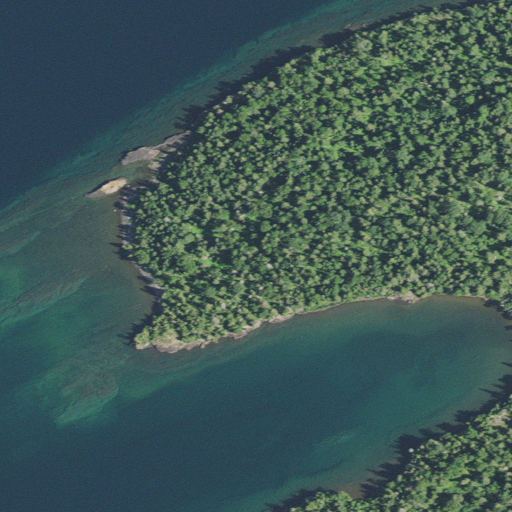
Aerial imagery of cape in Michigan named Twelve O'Clock Point containing open water, evergreen forest, barren land, woody wetlands, and mixed forest